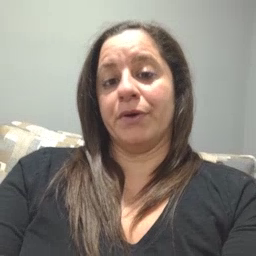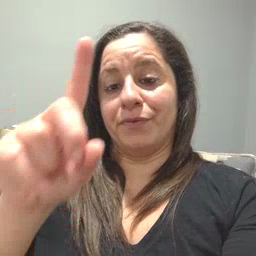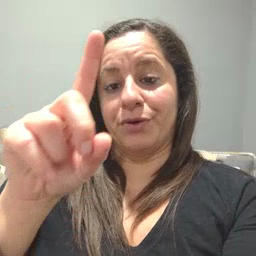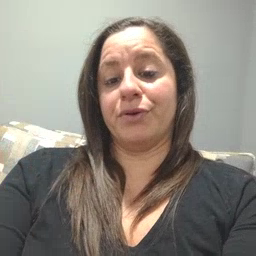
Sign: finger